Question: I am desperately trying to make a select tag fit in a table cell like it belongs there, not like someone wedged it in with a crowbar. Here is the code followed by the picture of how it appears:
'''
<tr>
<td class="lblCell_L" >ISIN Code </td>
<td id="ISINcb" class="lblCell_R" align="center">
<select id='isinz' width="144" style="height:19px; width:140px; text-align:center;">
<option id="ISIN1" onclick="JavaScript:quarterUpdate()" >A</option>
<option id="ISIN2" onclick="JavaScript:quarterUpdate()" >B</option>
<option id="ISIN3" onclick="JavaScript:quarterUpdate()" >C</option>
<option id="ISIN4" onclick="JavaScript:quarterUpdate()" >E</option>
</select>
</td>
<td class="lblCell_tx" id="isinOptions" style="color:#a56;">0</td>
</tr>
'''
The way this comes out in FireFox:

So, this is really ugly because the Select object has its own borders visible inside the cell, which has its own borders. It is like stuffing a goose with pork... dismal looking!
Can the table cell borders be suppressed to allow the Select Tag borders to take their place?
You may notice, also, that the height of that cell is higher than the other "" cell.
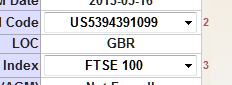
Answer: Play with the border of the select (this may or may not work in Safari)
'''
select {
border: 0;
width: 100%;
}
'''
This is a JsFiddle: <URL>
Also instead of a lot of 'option onclick="JavaScript:quarterUpdate()"' use 'select onchange"JavaScript:quarterUpdate()"'...
'''
// jQuery
jQuery(document).ready(function($) {
$('#isinz').on('change', quarterUpdate());
});
'''